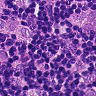
Metastatic tissue present: yes